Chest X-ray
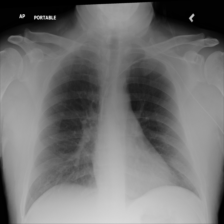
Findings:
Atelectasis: negative
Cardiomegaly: negative
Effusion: negative
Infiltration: negative
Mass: negative
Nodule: negative
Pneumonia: negative
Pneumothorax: negative
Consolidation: negative
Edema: negative
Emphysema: negative
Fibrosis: negative
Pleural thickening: negative
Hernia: negative